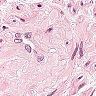
Metastatic tissue present: no